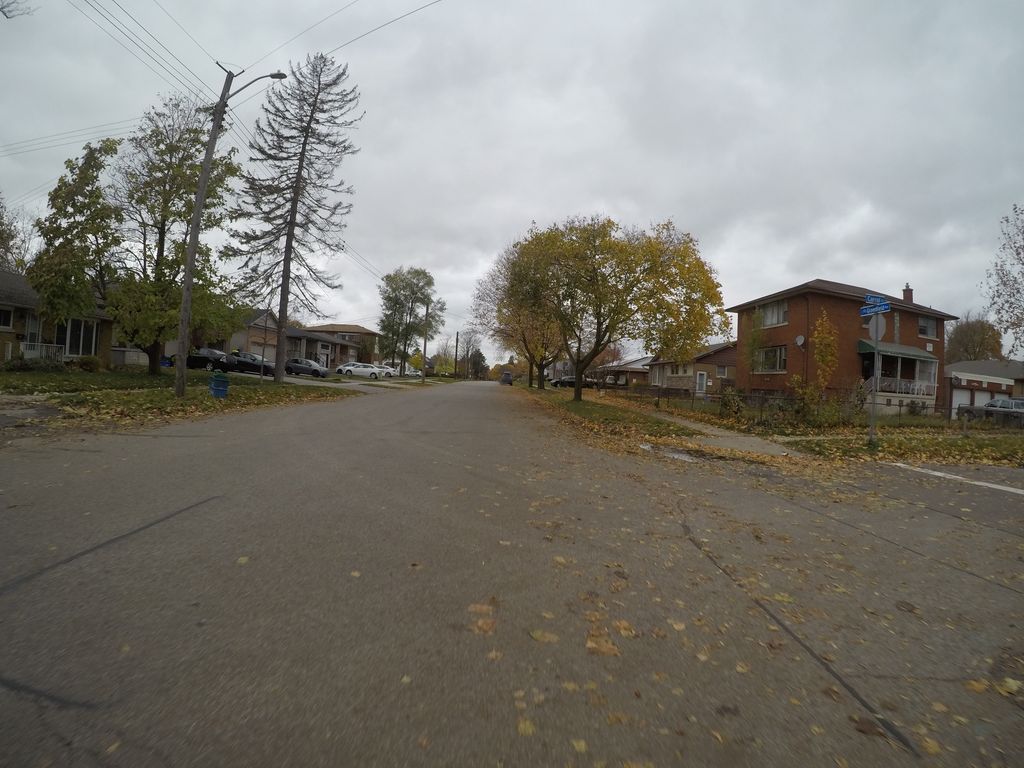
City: kitchener-waterloo